Question: I'd like to get this effect in android, I tried setting the background of the layout but without success, it would be like putting a mask on the elements of layout. An example of these is when you click a button on google play, which look like this:

when you click it puts a mask on blue button.
Could someone help me?
Thank you.
---
I did the following, I created the layout with image and text.
'''
<LinearLayout
android:layout_width="wrap_content"
android:layout_height="wrap_content"
android:gravity="center_horizontal"
android:orientation="vertical">
<ImageView
android:layout_width="wrap_content"
android:layout_height="wrap_content"
android:src="@drawable/android" />
<TextView
android:layout_width="wrap_content"
android:layout_height="wrap_content"
android:text="APP" />
</LinearLayout>
'''
and create framelayout
'''
<FrameLayout
android:layout_width="match_parent"
android:layout_height="match_parent"
android:background="@drawable/bg_default"
android:clickable="true">
<include
android:layout_gravity="center_vertical"
layout="@layout/test1" />
</FrameLayout>
'''
but only the background is changed, the images and text are not placed the mask. Am I doing something wrong?
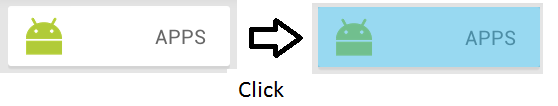
Answer: The first thing that comes to my mind to implement this kind of affect is:
Create a layout('Linear/Relative') with the Icon and the text (android icon and 'APPS' text in your example.)
Set it to 'wrap-content' for both dimensions.
Place this layout inside 'FrameLayout'.
Inside this 'FrameLayout' add a button and set it to 'match-parent', for this button create a selector like this and apply it as it background:
'''
<?xml version="1.0" encoding="utf-8"?>
<selector xmlns:android="http://schemas.android.com/apk/res/android">
<!-- pressed -->
<item android:state_pressed="true"
android:drawable="@drawable/botton_shape_pressed" />
<!-- focused -->
<item android:state_focused="true"
android:drawable="@drawable/botton_shape_selected" />
<!-- default -->
<item android:drawable="@drawable/botton_shape_released" />
'''
For the pressed texture create a semi-transparent blue texture. for the other two states apply a full transparent texture. this will result in the mask affect you looking for.